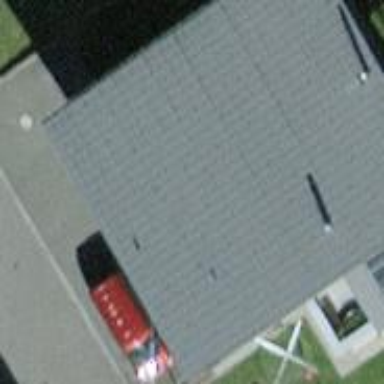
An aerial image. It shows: Detached building.